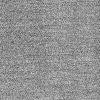
Atmospheric dust classification: dusty